Question: What happens if I close the tab when I'm deploying a project using the online
dashboard?
e.g.:
if I close the browser at this moment (see image) of the deploy. What happens to
the application? will finish the process or abort?
>
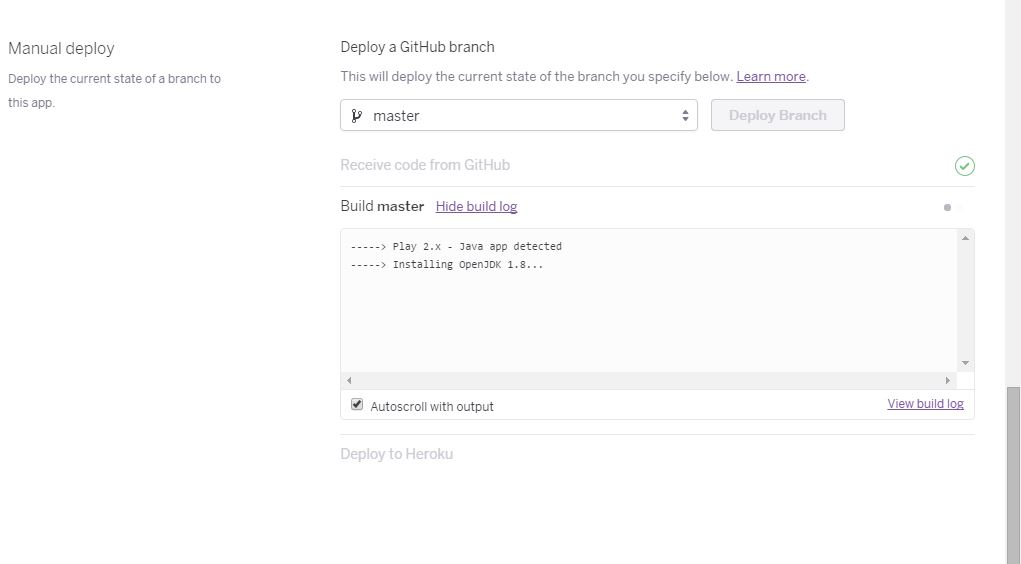
Answer: The deploy is running on one of Heroku's servers, and your browser is just tailing the log, so closing your browser will have no effect on the process - the deploy will finish.
This is a perfectly safe thing to just test out:
- - - -
If it does, success. If it doesn't, no harm done, just click deploy again.